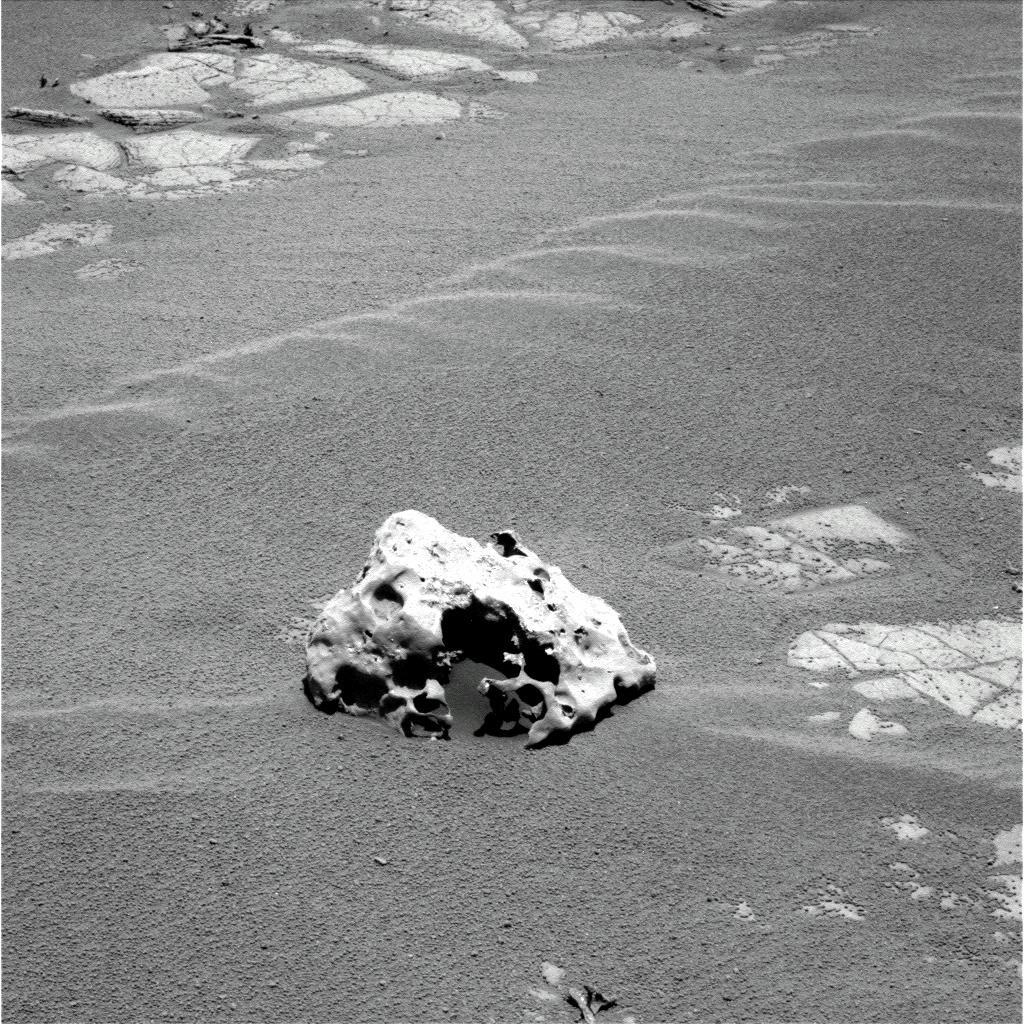
Terrain classes present: Bedrock, Gravel / Sand / Soil, Rock